Field crop: tomato
Growth stage: 1
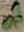
Species: solanum